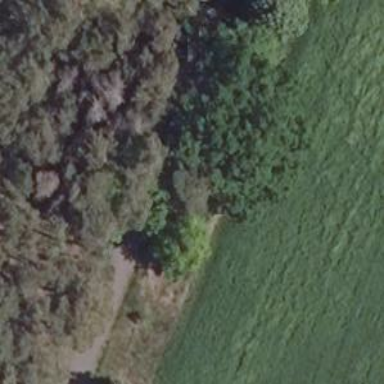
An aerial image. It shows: Row of trees in natural setting.